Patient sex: M
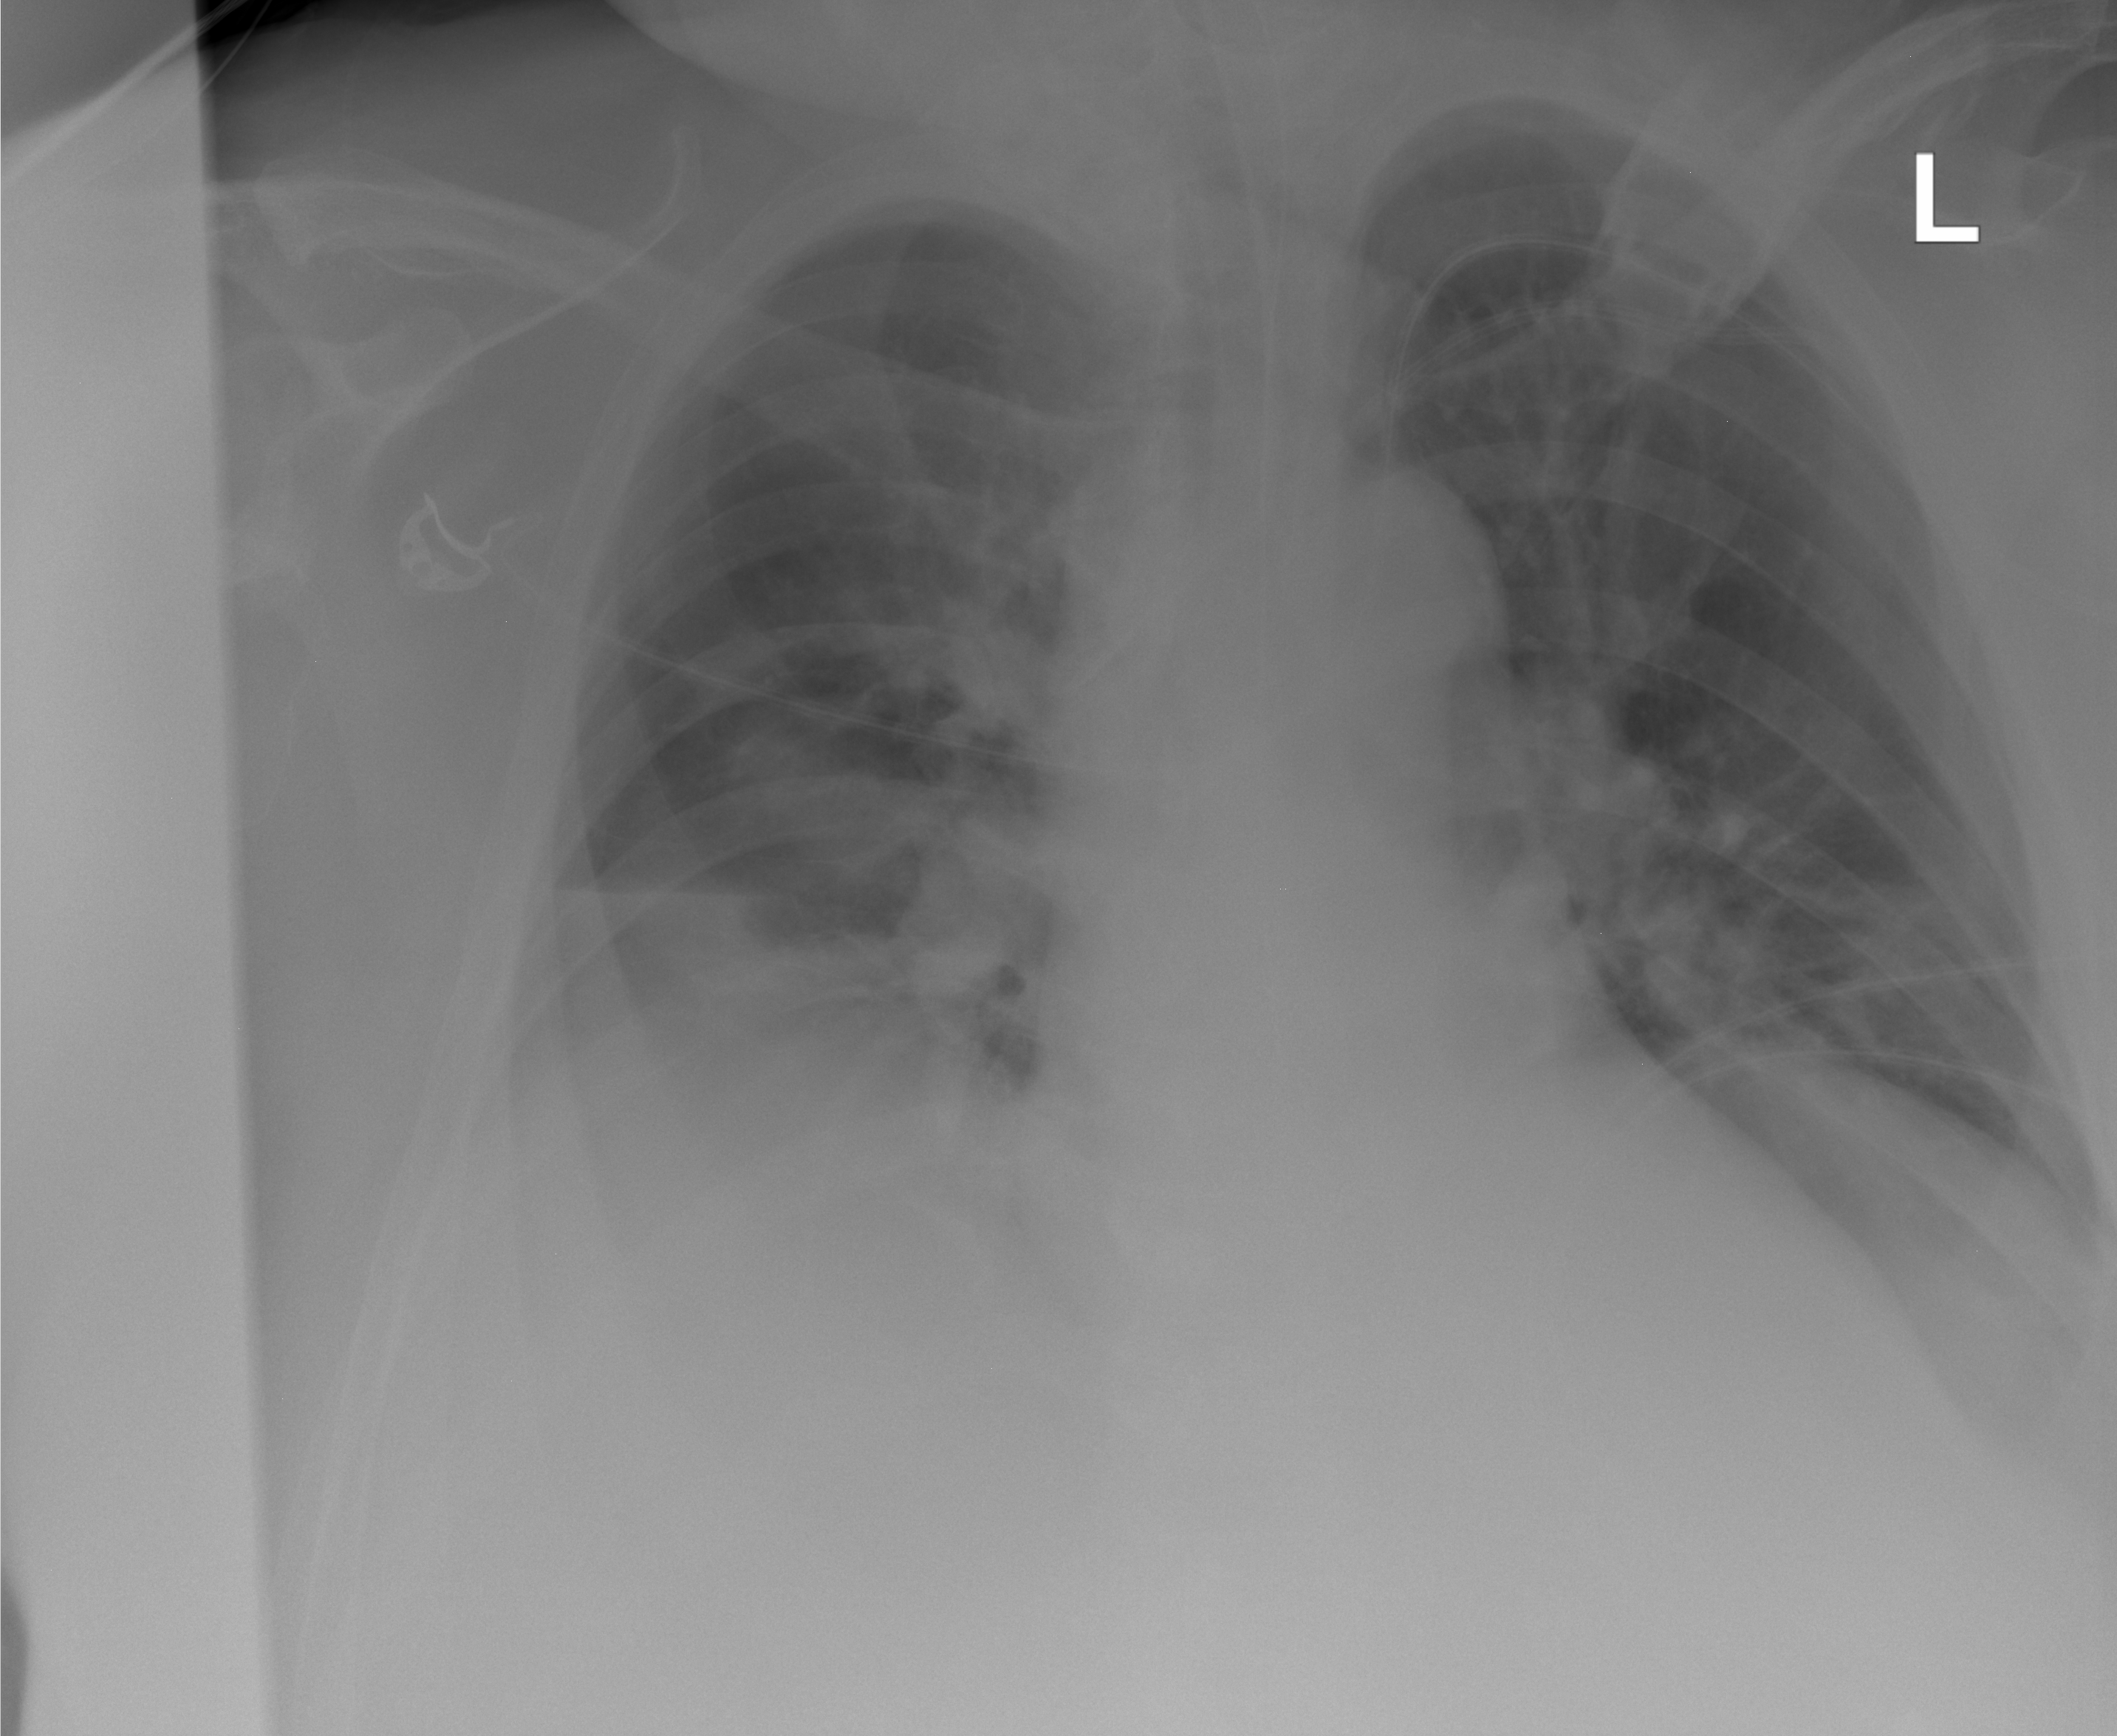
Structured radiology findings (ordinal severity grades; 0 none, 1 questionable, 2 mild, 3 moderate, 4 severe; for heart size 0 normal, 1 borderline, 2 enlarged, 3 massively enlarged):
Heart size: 1
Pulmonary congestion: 2
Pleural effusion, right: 2
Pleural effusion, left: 1
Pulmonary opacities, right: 0
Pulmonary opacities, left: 0
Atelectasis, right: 0
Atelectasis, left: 0